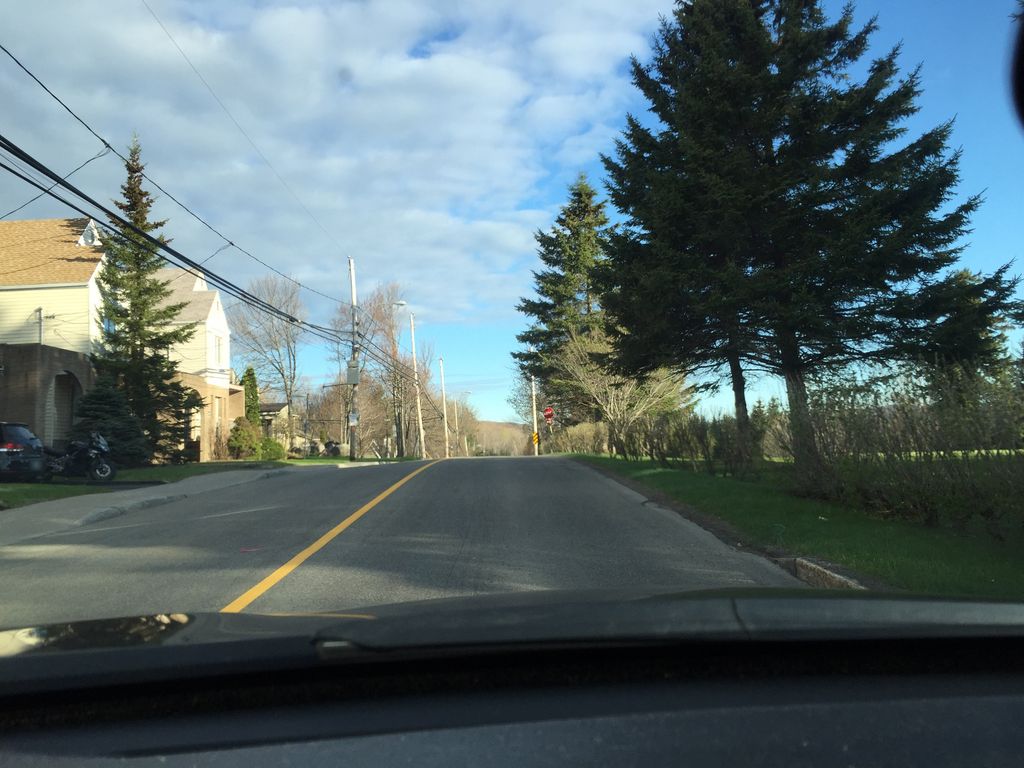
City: quebec_city